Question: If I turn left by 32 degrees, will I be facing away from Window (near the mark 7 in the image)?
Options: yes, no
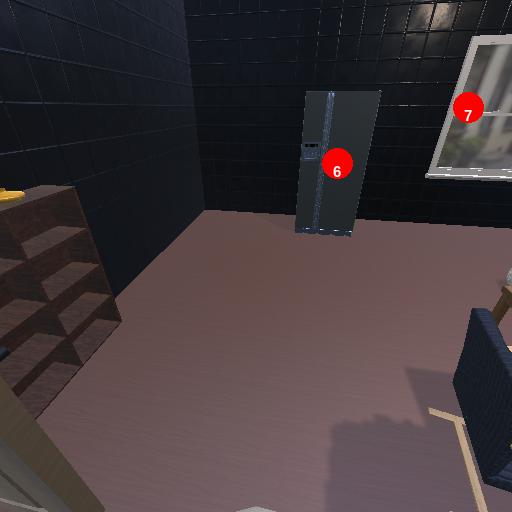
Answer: yes